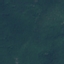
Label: Forest